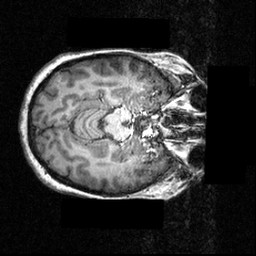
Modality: T1w
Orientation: axial
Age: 20
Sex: female
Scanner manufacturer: siemens
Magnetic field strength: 3.951 T
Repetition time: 1.5 s
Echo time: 0.00335 s